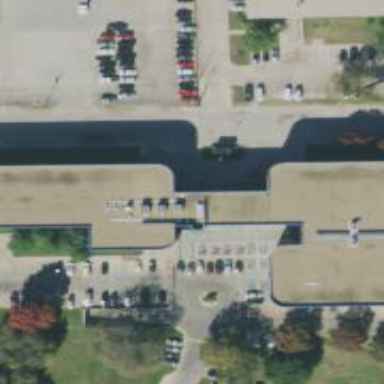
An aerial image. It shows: Commercial building.